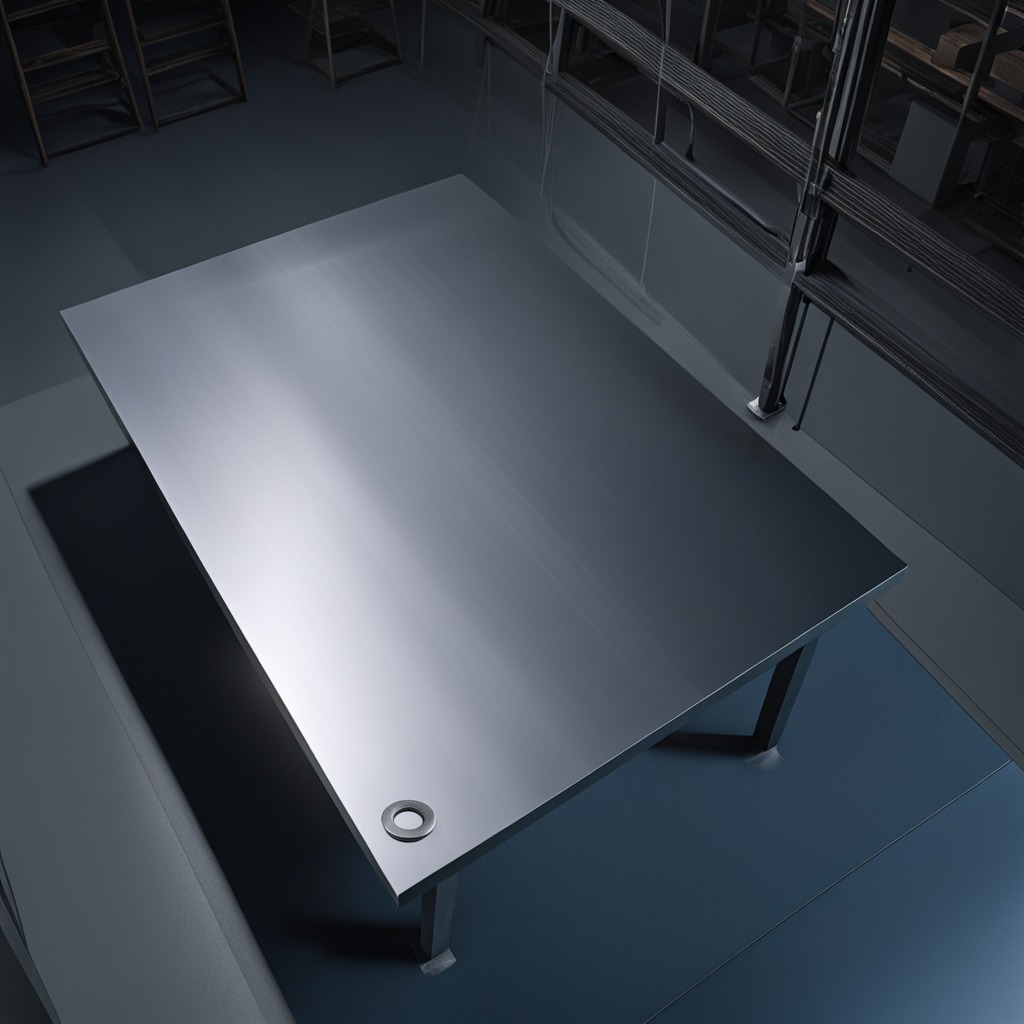
A flat metal washer lying on the tabletop.